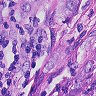
Metastatic tissue present: yes